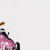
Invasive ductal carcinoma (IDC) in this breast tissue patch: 0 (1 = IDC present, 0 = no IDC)